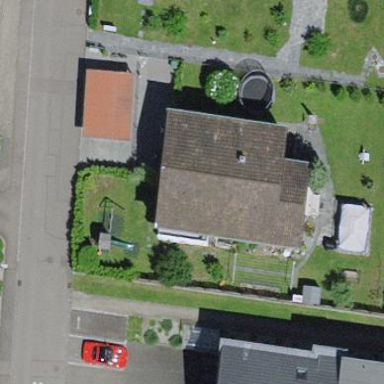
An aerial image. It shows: Simple and straightforward house.